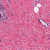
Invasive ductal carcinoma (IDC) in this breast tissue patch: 0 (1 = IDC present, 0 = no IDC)